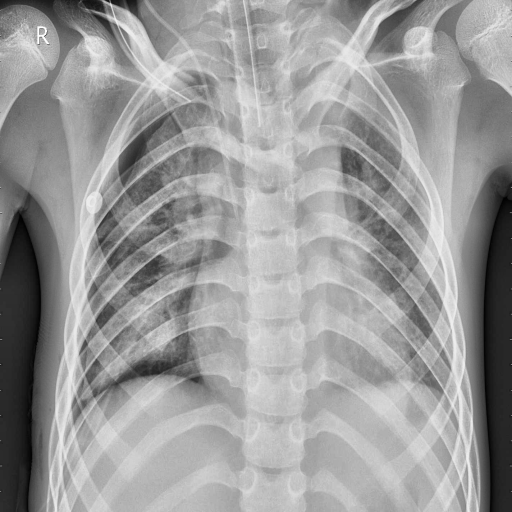
Finding: PNEUMONIA